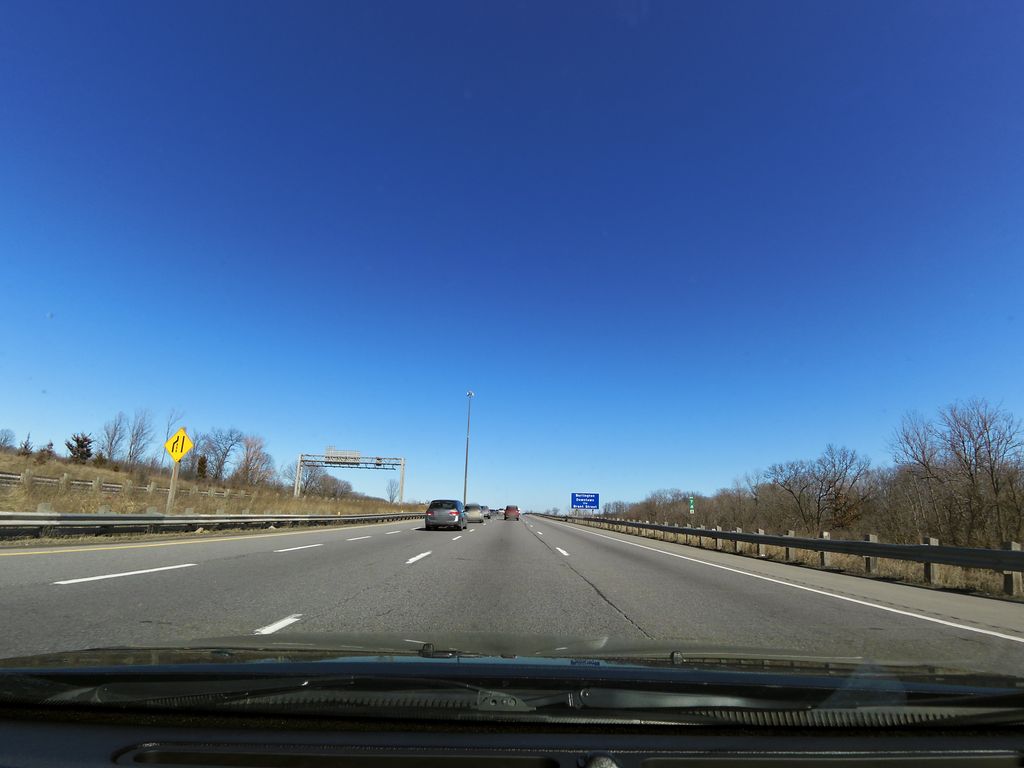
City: hamilton